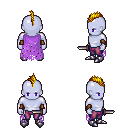
a pixel art fantasy rpg character, male body template, dark elf, purple skin, maroon tattered cape, magenta pants, blonde mohawk hairstyle, cloth bracers, metal boots, dagger, four views (front, back, left, right), 2x2 character sprite sheet, small pixel art, hard edges, no anti-aliasing